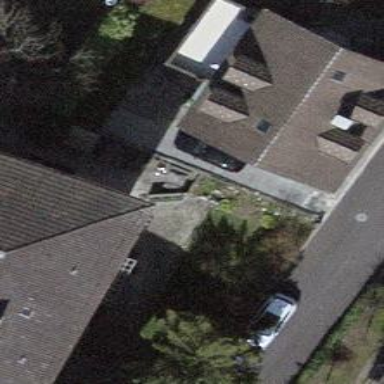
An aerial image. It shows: Building with surveillance zone.